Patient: sex M, age 57
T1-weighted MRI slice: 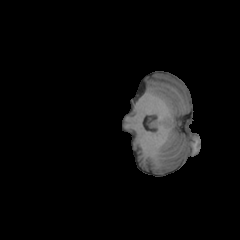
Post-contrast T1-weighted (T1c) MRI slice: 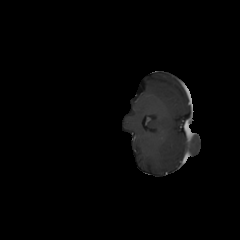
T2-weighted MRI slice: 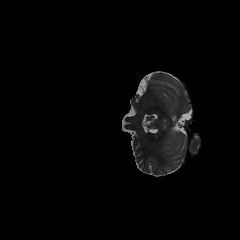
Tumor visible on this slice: no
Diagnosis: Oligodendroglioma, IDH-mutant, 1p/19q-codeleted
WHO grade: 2